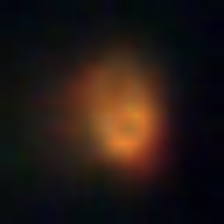
Taxon: NanoPlankton
Group: Other